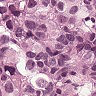
Metastatic tissue present: yes